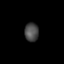
Tissue: skin
Cell type: Epithelial cells
Senescence score: 0.1868
Nuclear area (px): 257
Mean DAPI intensity: 72.778